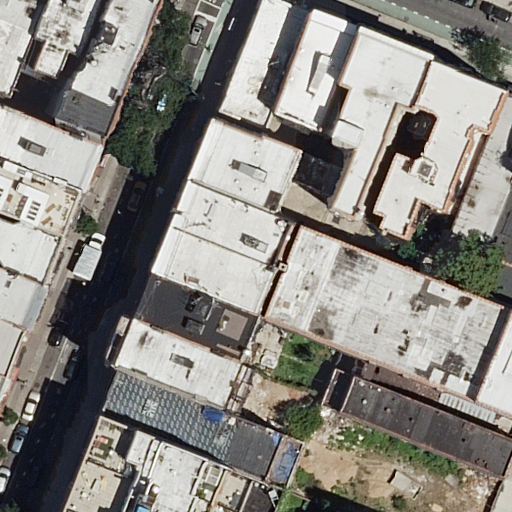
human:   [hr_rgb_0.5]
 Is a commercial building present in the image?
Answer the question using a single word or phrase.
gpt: no

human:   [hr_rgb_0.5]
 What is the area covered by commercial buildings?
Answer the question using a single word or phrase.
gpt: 0m2

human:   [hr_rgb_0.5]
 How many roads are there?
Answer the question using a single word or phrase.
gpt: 2

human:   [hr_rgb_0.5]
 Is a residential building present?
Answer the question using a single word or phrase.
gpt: yes

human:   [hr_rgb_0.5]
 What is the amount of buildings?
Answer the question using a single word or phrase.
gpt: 22

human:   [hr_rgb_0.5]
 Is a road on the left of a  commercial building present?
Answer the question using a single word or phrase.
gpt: no

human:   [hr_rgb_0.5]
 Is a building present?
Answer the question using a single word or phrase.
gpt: yes

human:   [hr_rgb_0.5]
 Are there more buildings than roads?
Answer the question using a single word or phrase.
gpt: yes

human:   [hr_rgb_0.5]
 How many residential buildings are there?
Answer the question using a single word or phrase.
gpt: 22

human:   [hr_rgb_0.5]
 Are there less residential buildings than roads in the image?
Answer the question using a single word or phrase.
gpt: no

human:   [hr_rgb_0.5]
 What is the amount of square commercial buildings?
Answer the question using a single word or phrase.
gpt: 0

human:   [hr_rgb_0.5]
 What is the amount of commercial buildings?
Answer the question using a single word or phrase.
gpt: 0

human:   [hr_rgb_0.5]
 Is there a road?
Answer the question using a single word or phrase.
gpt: yes

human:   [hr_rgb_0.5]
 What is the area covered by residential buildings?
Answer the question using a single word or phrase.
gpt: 6098m2

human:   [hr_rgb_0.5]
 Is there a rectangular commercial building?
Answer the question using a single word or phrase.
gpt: no

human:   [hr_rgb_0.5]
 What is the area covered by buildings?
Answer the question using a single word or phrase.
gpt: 6098m2

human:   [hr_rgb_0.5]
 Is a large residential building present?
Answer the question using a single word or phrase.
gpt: yes

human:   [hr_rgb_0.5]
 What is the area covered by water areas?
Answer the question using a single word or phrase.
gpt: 0m2

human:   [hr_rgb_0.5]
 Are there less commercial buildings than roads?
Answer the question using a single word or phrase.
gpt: yes

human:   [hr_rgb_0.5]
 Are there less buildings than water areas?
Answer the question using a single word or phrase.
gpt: no

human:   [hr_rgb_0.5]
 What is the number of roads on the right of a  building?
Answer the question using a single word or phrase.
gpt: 2

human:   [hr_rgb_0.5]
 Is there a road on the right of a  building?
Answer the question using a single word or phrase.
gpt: yes

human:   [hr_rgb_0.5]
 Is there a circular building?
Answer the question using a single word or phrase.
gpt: no

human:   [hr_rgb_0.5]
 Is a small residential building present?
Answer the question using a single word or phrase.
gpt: yes

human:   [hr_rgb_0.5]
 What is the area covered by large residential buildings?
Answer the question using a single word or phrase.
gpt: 1589m2

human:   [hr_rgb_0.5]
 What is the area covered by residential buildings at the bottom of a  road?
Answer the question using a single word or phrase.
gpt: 5205m2

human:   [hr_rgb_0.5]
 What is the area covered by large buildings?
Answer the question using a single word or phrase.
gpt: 1589m2

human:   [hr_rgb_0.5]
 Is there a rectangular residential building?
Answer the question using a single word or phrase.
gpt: yes

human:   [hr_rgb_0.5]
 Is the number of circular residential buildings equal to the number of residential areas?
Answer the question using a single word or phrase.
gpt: yes

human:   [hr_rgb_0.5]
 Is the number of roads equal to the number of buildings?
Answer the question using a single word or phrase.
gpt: no

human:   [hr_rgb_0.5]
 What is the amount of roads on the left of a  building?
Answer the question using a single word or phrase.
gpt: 1

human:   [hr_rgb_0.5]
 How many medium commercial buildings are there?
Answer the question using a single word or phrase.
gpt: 0

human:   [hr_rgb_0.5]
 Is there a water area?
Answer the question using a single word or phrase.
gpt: no

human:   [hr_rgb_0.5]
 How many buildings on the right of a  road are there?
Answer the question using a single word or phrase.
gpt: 11

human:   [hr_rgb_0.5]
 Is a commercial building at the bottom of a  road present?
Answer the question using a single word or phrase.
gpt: no

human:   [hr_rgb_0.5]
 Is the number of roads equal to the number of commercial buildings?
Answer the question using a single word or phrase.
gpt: no

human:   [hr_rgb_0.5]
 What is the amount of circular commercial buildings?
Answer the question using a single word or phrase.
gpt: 0

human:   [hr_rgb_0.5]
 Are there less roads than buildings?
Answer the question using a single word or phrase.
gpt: yes

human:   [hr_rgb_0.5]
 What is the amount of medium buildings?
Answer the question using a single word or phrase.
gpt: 16

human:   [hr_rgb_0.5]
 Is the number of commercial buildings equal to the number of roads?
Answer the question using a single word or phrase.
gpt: no

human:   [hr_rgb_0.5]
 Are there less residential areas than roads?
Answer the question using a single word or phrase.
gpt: yes

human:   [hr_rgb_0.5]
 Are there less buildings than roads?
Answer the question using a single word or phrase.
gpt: no

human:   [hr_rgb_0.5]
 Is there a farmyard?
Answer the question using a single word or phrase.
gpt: no

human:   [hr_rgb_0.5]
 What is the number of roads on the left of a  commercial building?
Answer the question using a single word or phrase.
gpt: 0

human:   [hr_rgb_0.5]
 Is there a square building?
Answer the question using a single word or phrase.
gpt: no

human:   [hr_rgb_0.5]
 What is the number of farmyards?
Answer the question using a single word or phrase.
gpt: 0

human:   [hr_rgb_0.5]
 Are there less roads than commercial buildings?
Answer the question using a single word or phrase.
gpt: no

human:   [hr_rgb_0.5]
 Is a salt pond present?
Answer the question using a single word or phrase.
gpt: no

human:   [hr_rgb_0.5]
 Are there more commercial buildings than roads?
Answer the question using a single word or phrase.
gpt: no

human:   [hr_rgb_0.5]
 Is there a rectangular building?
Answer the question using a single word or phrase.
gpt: yes

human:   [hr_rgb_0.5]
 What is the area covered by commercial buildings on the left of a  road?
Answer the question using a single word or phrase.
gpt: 0m2

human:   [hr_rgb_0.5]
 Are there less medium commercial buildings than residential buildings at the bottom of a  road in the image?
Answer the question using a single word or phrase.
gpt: yes

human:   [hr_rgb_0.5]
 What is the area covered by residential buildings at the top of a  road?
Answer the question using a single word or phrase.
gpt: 2368m2

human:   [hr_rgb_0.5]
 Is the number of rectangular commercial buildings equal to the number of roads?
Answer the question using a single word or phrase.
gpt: no

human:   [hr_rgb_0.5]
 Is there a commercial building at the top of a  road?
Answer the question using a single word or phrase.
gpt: no

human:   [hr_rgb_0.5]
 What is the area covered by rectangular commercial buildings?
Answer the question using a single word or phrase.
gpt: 0m2

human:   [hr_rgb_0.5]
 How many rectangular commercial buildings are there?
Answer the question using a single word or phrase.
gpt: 0

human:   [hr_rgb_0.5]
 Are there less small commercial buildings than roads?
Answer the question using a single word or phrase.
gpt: yes

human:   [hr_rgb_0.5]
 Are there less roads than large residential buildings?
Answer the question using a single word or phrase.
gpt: no

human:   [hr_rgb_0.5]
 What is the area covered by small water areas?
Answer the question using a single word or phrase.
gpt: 0m2

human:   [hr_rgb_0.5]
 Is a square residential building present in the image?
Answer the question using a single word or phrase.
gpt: no

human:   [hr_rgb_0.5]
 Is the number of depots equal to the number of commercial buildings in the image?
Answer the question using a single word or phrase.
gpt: yes

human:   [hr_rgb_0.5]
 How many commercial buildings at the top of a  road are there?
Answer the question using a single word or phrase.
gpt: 0

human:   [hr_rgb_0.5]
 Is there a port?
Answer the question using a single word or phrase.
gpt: no